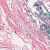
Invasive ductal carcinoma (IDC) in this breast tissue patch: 0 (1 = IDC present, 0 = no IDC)